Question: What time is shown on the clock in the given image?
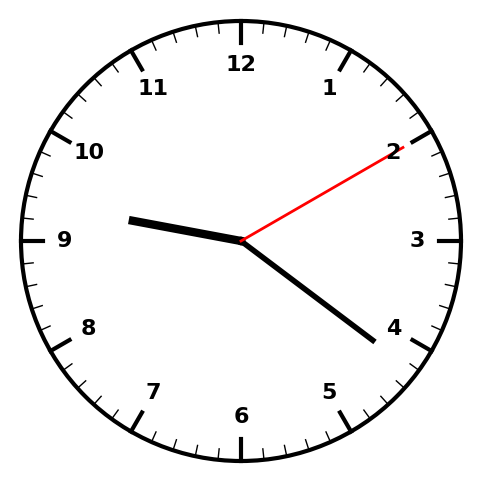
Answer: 09:21:10